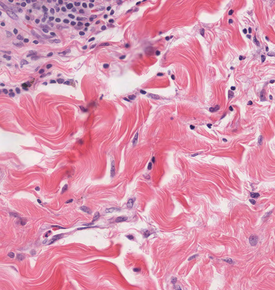
Tumor epithelial tissue: no
Tumor-associated stroma tissue: yes
Normal tissue: no